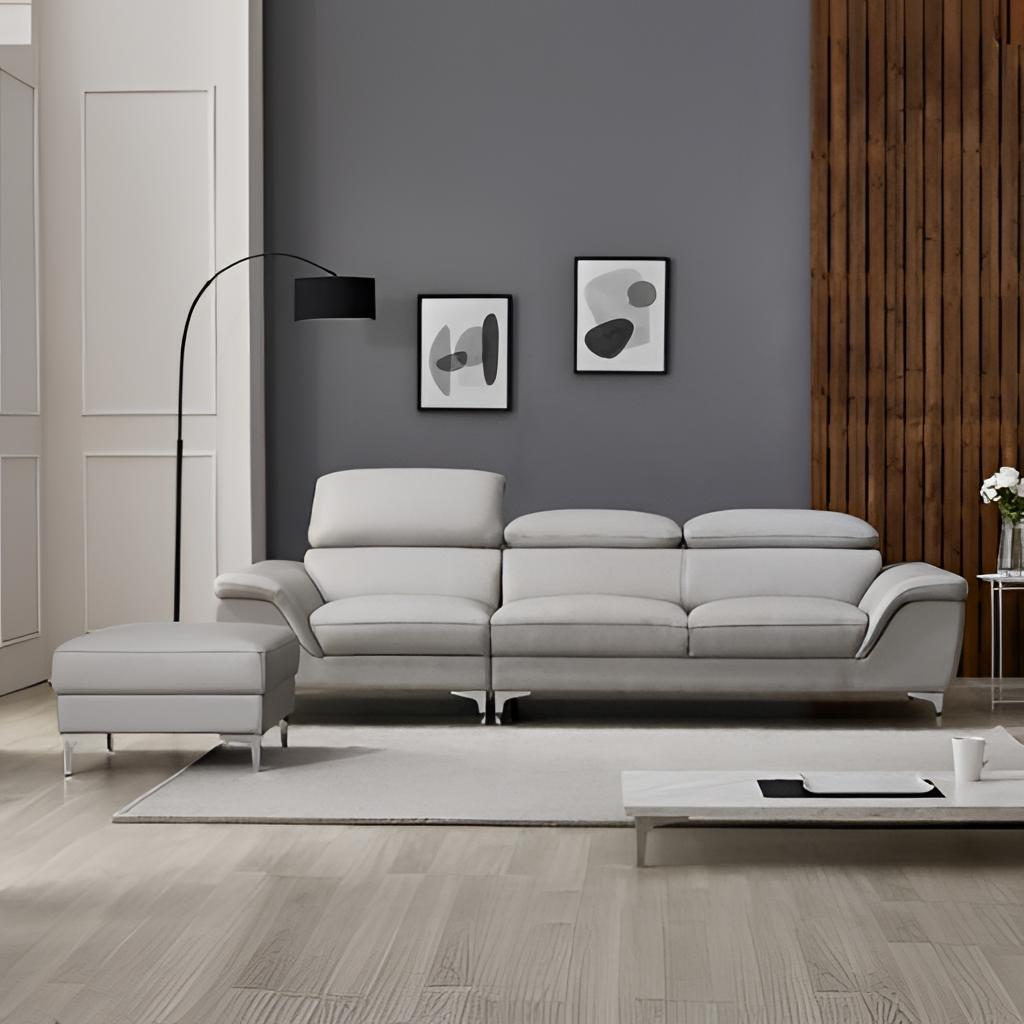
living room, gray leather sofa, wood flooring, with plank pattern, modern, panel wallpaper, with vertical two tone pattern